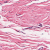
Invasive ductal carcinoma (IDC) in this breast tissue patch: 0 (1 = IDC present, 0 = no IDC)